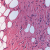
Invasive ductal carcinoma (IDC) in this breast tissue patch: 0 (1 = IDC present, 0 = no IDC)